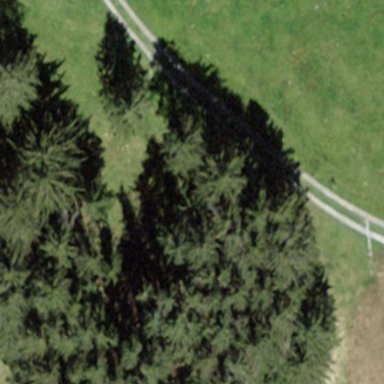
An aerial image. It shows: Serene woodland landscape.